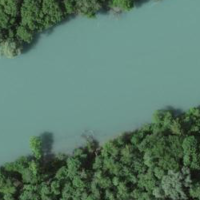
EUNIS habitat code: 15
Species observed at this site:
Phalacrocorax carbo
Lonicera acuminata